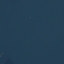
Land use / land cover: SeaLake